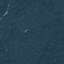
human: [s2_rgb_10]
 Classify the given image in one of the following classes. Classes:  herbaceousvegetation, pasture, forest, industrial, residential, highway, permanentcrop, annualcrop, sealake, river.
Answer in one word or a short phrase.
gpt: Forest